Question: I want to draw a two-color heatmap with a range from .
my code is giving me a symmetric color range and apparently my heatmap is too light.
I tried to use 'symbreaks = F' but then 0 is not white; I also tried manually assign two colors but its not working either.
'''
colfunc1 <- colorRampPalette(brewer.pal(8, "Blues"))
colfunc2 <- colorRampPalette(brewer.pal(8, "Reds"))
hmcols <- c(colfunc1(25), colfunc2(25*(max(data) - 1)))
'''
this is the code I used to generate the following heatmap.
Please advise!
'''
heatmap.2(as.matrix(data), Colv=FALSE, scale = T, dendrogram = "row", trace = "none",
col = hmcol, key = T, cexCol = 1.5, cexRow = 1, srtCol = 15)
'''

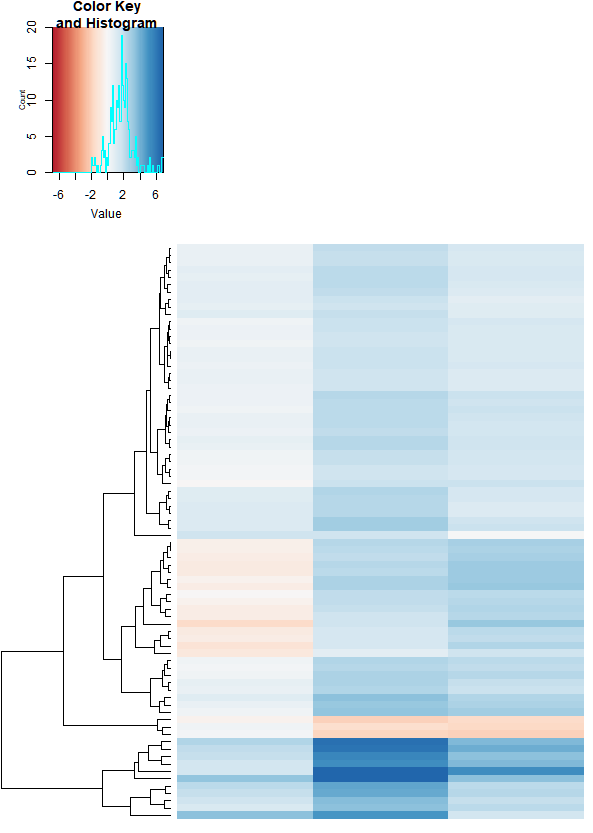
Answer: This issue is similar to <URL> I answered. It's about heatmaps in 'highcharter' package. The difference is that 'highcharter' is more convenient to assign colors. I use the same concept to solve this 'heatmap.2' case.
'''
x <- rnorm(1000, 2, 1.5)
x[x < -2] <- -2
x[x > 6] <- 6
mat <- matrix(x, 20, 50)
'''
First, use 'symkey = F, symbreaks = F' in 'heatmap.2' can make the color-key asymmetric. And then, you need to find where the specified value (i.e. 0) is located in your data. By the following formula, you can get a value within 0 ~ 1 to represent the position of a certain value.

In this case, '(0-(-2))/(6-(-2))' is 0.25. If there are 100 breakpoints, then you need to concatenate '100 * 0.25 = 25' red colors and '100 - 25 = 75' blue colors. You can find that the white color will be consistent with zero.
'''
library(gplots)
library(RColorBrewer)
hmcol <- function(n){
colfun1 <- colorRampPalette(rev(brewer.pal(9, "Reds")))
colfun2 <- colorRampPalette(brewer.pal(9, "Blues"))
p <- (0 - min(mat)) / (max(mat) - min(mat))
gap <- n * p
c(colfun1(floor(gap)), colfun2(n - gap))
}
heatmap.2(mat, trace = "none", symkey = F, symbreaks = F, col = hmcol(50))
'''
You can set any number in 'hmcol()' to indicate the number of breakpoints.(You can try 'col = hmcol(10)' and 'col = hmcol(100)' to see the difference.)